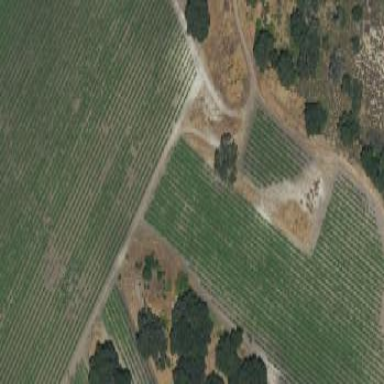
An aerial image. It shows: Vineyard with grape crops.